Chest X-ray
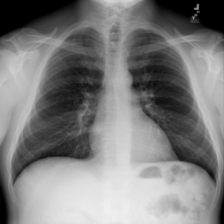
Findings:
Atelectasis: negative
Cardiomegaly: negative
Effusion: negative
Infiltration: negative
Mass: negative
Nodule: negative
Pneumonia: negative
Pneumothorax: negative
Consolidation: negative
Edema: negative
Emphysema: negative
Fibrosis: negative
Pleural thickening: negative
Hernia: negative